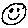
Label: smiley face